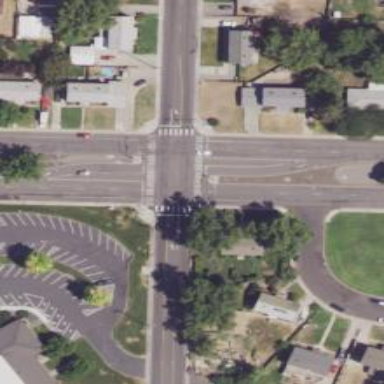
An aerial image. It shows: Marked crossing on the road.